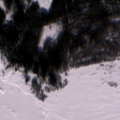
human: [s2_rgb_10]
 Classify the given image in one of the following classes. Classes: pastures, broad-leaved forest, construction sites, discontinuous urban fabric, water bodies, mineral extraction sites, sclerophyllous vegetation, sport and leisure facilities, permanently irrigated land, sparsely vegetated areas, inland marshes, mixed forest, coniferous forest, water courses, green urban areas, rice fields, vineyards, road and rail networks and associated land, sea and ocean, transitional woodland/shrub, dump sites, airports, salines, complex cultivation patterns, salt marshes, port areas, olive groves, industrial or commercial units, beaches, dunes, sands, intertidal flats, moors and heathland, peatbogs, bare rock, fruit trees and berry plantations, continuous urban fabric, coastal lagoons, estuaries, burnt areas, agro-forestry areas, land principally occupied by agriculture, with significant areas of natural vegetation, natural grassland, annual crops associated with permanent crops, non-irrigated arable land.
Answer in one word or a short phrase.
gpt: non-irrigated arable land, pastures, broad-leaved forest, coniferous forest, sea and ocean